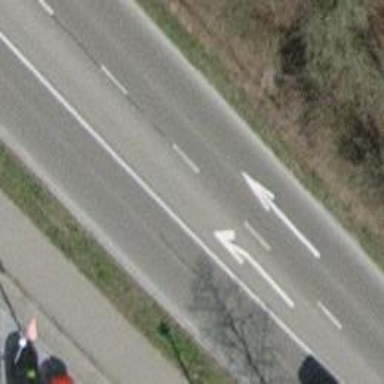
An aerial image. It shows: Secondary road with asphalt surface and no sidewalk.